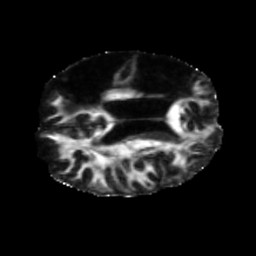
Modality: FA
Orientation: axial
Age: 49
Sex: male
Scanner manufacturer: siemens
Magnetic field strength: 3 T
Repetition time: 5.47 s
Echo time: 0.0854 s